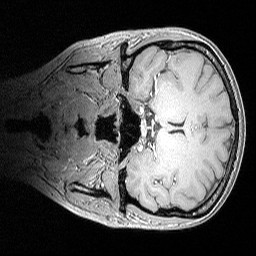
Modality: MP2RAGE
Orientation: coronal
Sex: female
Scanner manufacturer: siemens
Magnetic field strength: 3 T
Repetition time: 5 s
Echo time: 0.00292 s